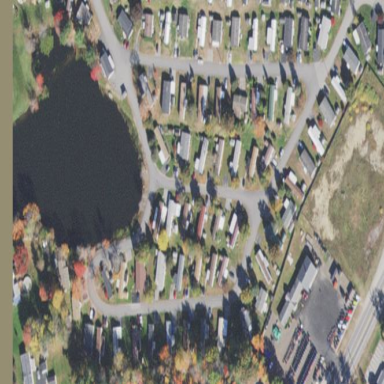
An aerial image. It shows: Residential area known as trailer park.